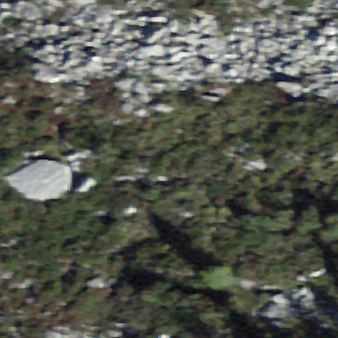
Label: other